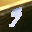
Label: 9